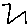
Label: zigzag